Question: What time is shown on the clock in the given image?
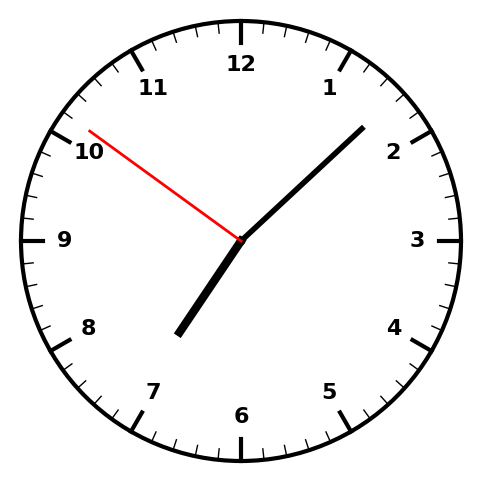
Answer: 07:07:51